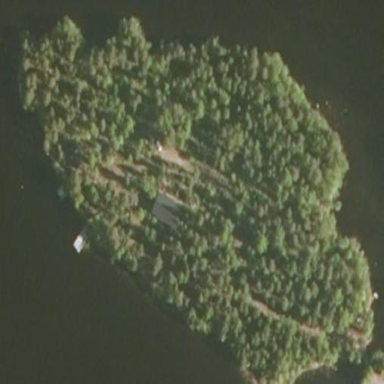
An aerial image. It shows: Island covered with forest.